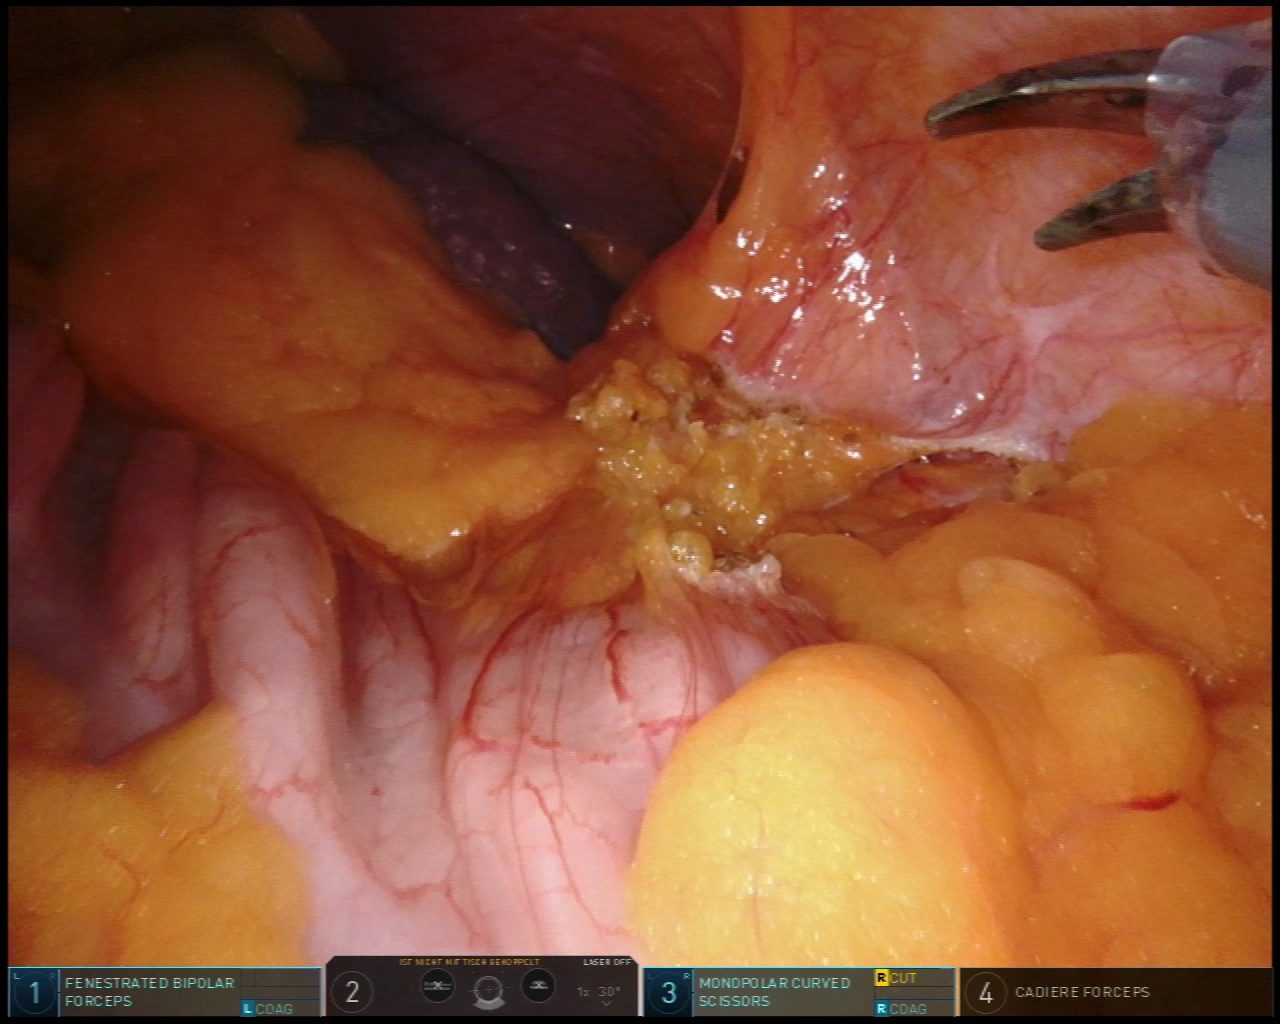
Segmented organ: colon
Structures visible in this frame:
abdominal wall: yes
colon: yes
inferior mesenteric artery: no
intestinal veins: no
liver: no
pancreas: no
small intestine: no
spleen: yes
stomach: no
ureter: no
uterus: no
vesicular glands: no